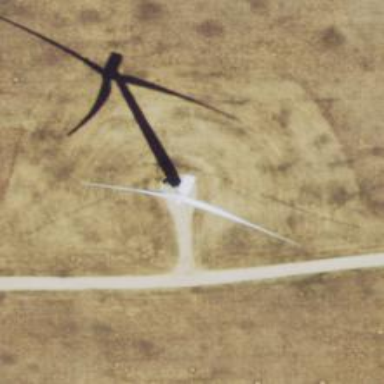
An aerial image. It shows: Wind generator powered by wind. The generator type is horizontal axis and it uses wind turbines.